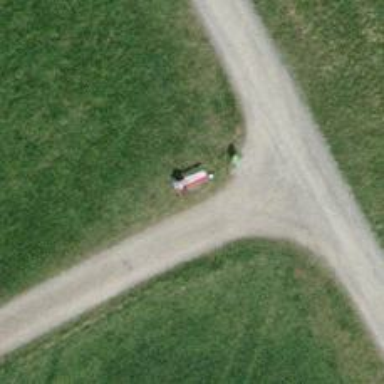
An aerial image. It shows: White bench.